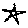
Label: star